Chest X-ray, PA view. Patient: 22 years old, sex M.
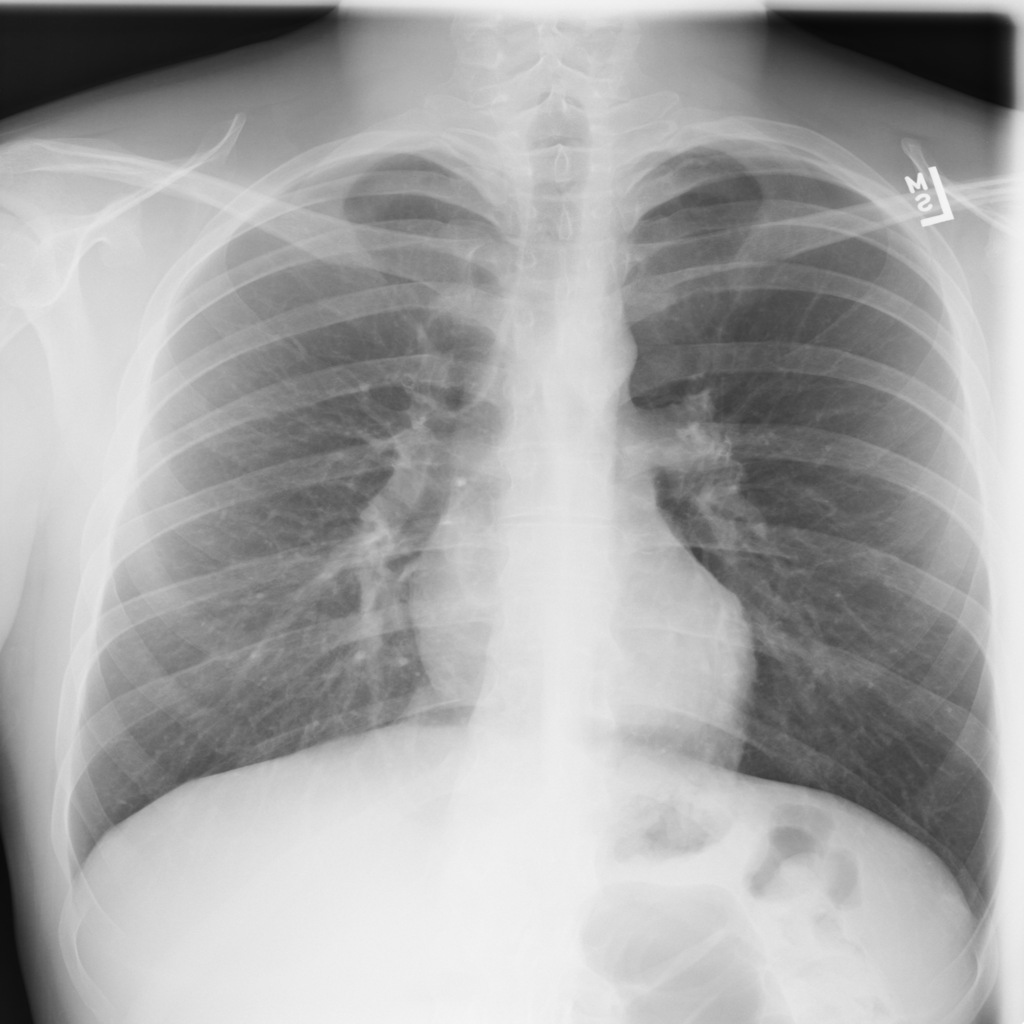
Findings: No Finding